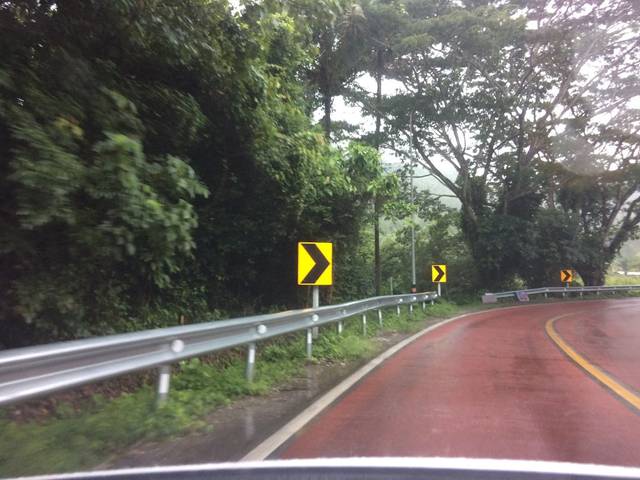
Region: Thailand
Coordinates: 7.942, 98.36